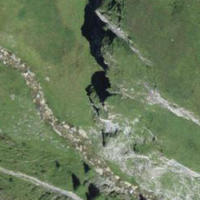
EUNIS habitat code: 26
Species observed at this site:
Dryas octopetala